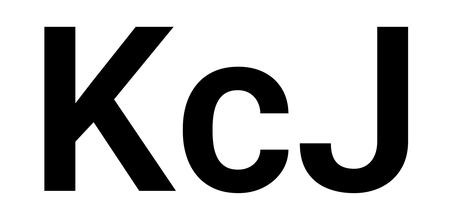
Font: Roboto_SemiBold